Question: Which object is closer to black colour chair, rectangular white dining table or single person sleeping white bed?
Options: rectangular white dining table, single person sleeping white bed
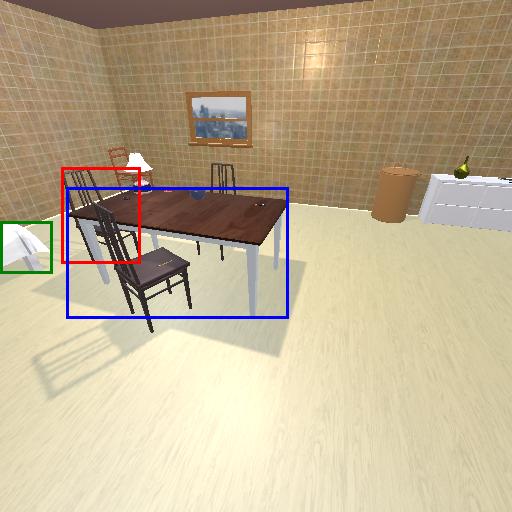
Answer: rectangular white dining table